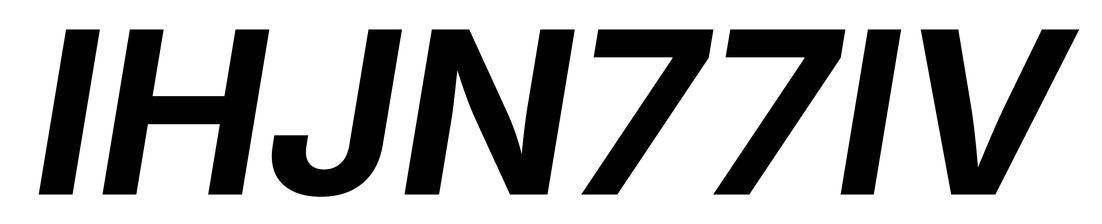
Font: Inter-Italic_Bold_Italic